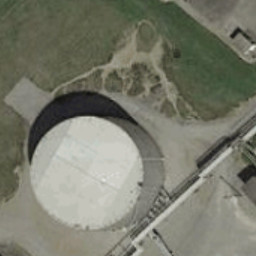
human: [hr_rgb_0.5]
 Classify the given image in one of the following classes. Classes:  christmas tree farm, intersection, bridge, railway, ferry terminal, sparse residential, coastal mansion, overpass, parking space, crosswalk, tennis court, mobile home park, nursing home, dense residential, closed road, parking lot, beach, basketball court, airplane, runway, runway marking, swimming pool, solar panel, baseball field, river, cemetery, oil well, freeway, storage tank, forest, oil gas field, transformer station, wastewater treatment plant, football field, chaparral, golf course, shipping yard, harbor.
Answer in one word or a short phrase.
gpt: storage tank